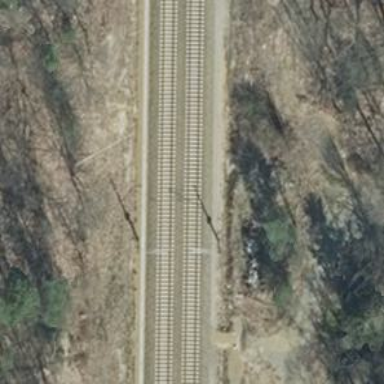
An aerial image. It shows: Milestone along the railway with catenary mast.